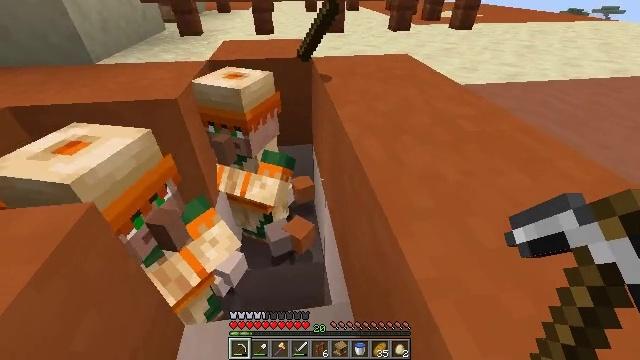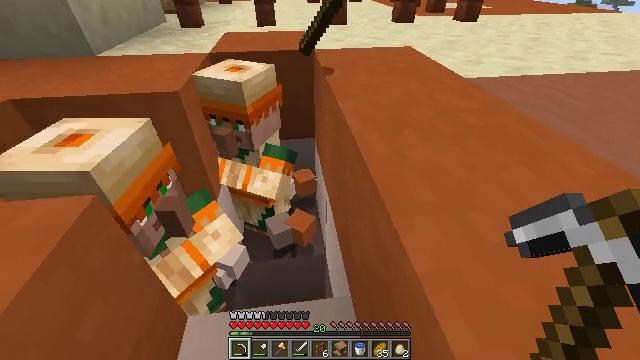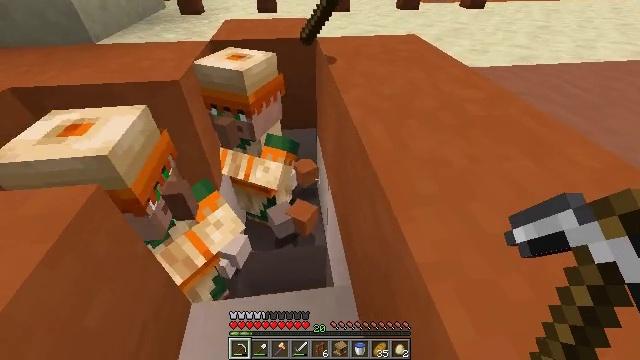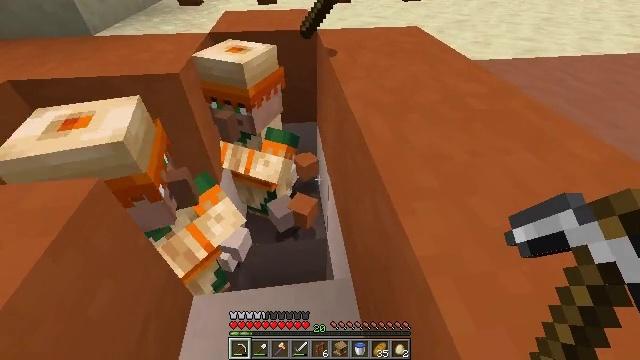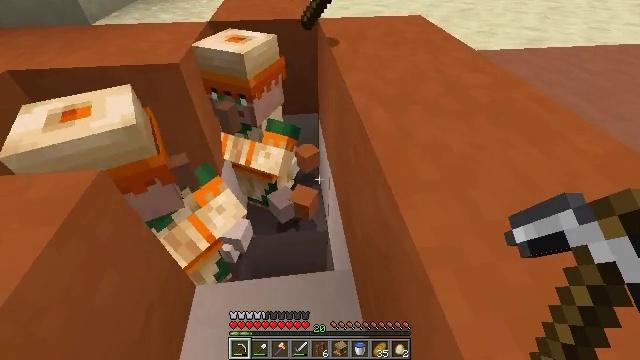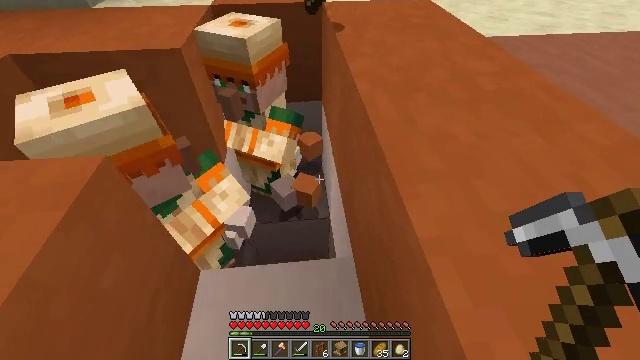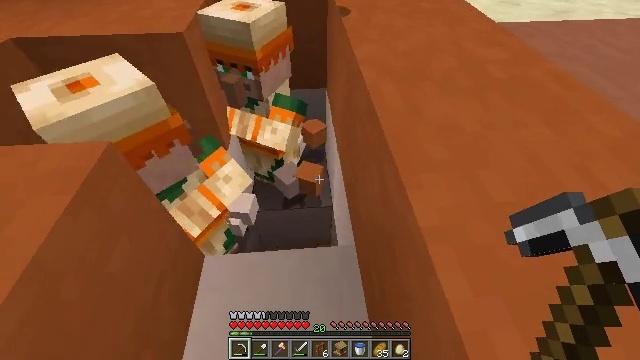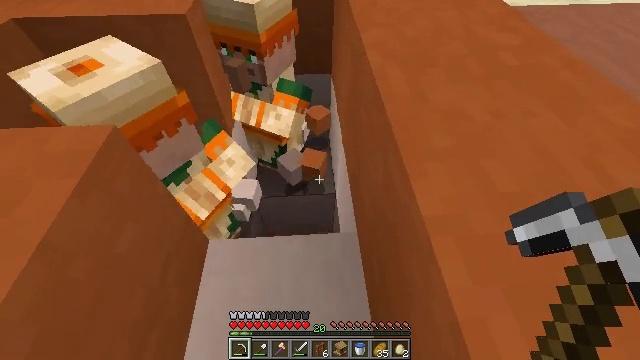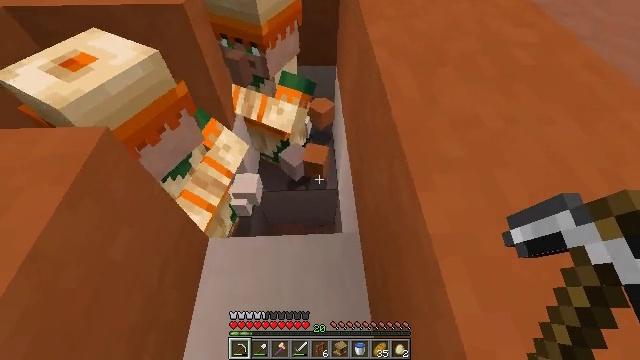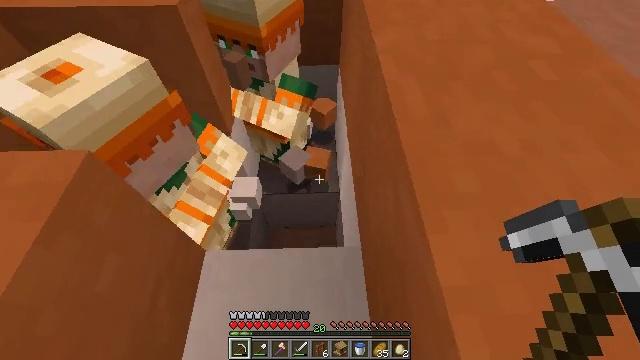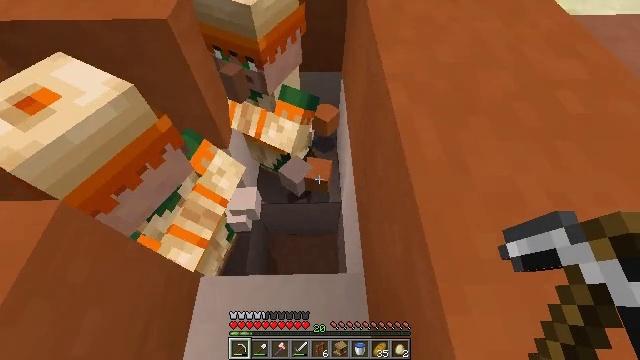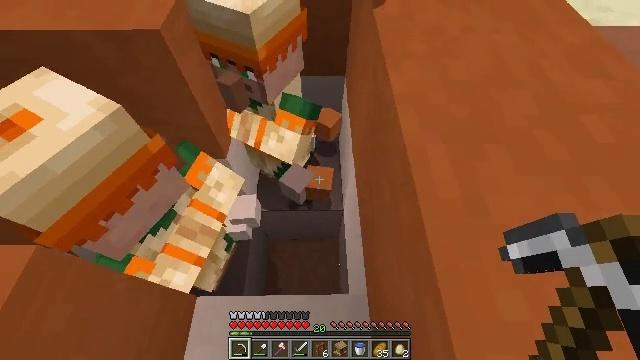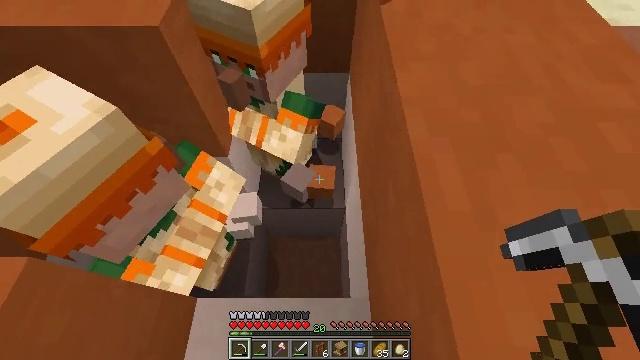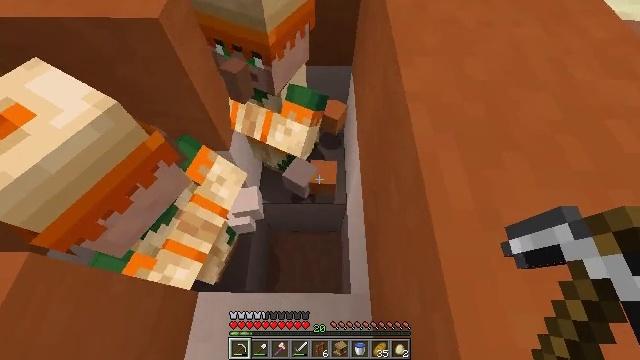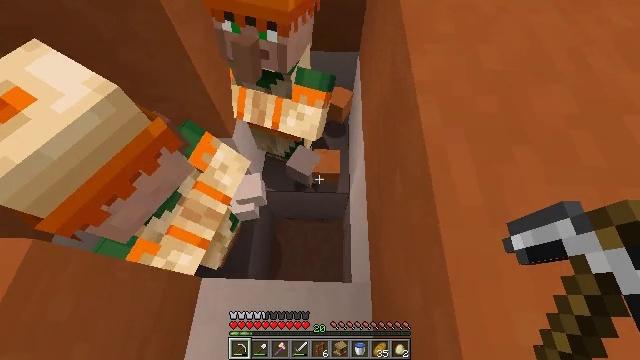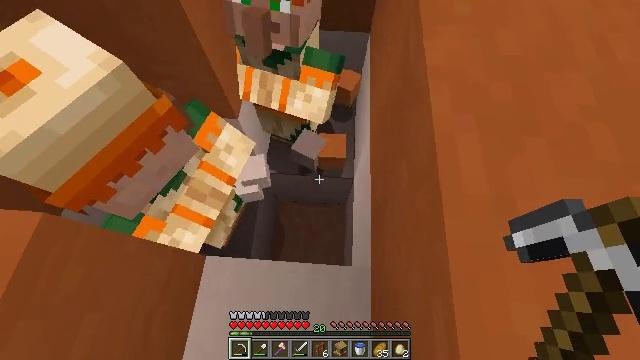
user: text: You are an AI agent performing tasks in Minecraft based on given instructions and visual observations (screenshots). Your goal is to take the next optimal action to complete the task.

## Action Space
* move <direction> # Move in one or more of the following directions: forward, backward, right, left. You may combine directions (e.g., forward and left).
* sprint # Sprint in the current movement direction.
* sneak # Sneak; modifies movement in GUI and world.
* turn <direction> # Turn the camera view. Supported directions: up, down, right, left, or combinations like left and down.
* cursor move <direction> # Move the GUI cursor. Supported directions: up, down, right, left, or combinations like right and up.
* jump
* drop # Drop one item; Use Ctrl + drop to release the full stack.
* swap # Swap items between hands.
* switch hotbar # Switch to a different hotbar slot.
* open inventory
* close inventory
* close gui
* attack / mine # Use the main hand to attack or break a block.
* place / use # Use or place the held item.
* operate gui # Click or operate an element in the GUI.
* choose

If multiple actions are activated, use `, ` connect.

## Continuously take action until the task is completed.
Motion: motion action
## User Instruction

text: Break the light gray terracotta to collect it.
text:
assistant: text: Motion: turn down
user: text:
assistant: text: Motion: turn down
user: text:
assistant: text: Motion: turn down
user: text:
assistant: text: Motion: turn down
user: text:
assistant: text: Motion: turn down
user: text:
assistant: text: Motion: turn left and down
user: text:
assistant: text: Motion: turn left and down
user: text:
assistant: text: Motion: move forward, turn left and down
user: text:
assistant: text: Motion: move forward, turn down
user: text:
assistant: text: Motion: move forward, turn down
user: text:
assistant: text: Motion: no_op
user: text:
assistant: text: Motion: turn down
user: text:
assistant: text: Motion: turn down
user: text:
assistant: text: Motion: turn left and down
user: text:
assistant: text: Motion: turn left and down
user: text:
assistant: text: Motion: turn left and down
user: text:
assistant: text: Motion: turn down
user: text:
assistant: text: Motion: no_op
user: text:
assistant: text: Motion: no_op
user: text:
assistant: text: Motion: no_op
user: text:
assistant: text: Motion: no_op
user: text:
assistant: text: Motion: no_op
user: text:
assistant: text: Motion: no_op
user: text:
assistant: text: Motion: no_op
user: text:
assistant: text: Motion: attack / mine
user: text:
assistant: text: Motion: attack / mine
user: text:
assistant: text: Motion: attack / mine
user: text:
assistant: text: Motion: attack / mine
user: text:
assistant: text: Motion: attack / mine
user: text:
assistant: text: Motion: attack / mine